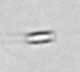
Label: pennate